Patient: sex F, age 44
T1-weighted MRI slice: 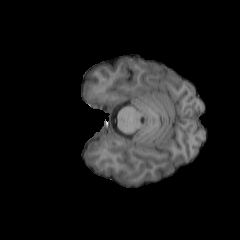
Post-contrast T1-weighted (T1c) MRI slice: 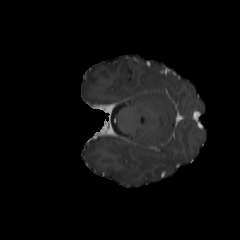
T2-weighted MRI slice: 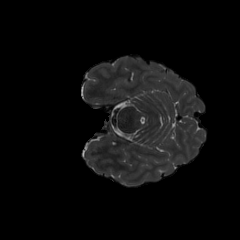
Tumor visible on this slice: no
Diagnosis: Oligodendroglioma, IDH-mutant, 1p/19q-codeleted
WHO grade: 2